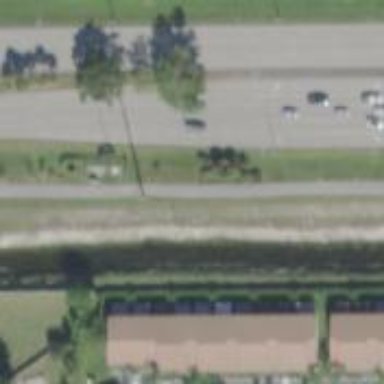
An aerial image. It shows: Cycleway.